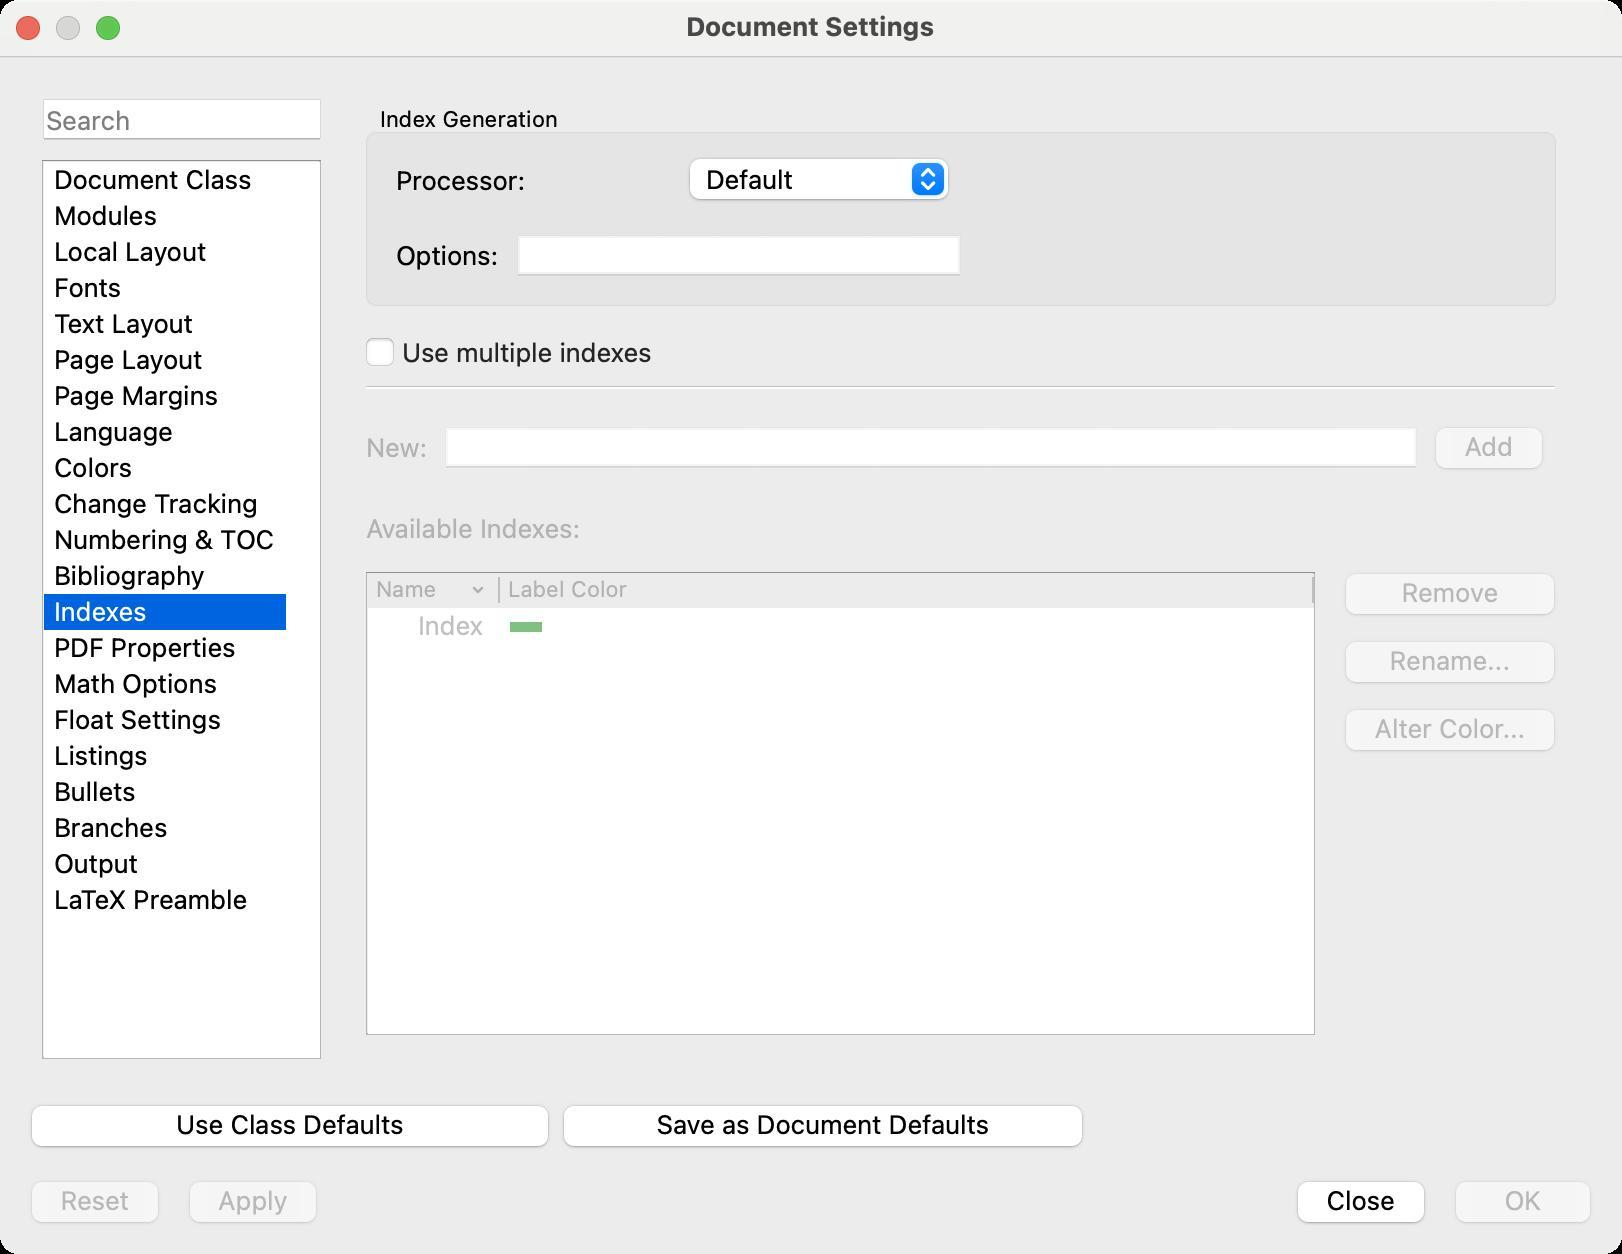
Accessibility tree:
{"name": "Document_Settings", "role": "AXWindow", "description": null, "role_description": "діалогове вікно", "value": null, "position": "270.00;142.00", "size": "811;627", "children": [{"name": "", "role": "AXGroup", "description": "", "role_description": "група", "value": null, "position": "9.00;586.00", "size": "793;32", "children": [{"name": "OK", "role": "AXButton", "description": "", "role_description": "кнопка", "value": null, "position": "721.00;586.00", "size": "81;32", "children": []}, {"name": "Close", "role": "AXButton", "description": "", "role_description": "кнопка", "value": null, "position": "642.00;586.00", "size": "77;32", "children": []}, {"name": "Apply", "role": "AXButton", "description": "", "role_description": "кнопка", "value": null, "position": "88.00;586.00", "size": "77;32", "children": []}, {"name": "Reset", "role": "AXButton", "description": "", "role_description": "кнопка", "value": null, "position": "9.00;586.00", "size": "77;32", "children": []}]}, {"name": "Use_Class_Defaults", "role": "AXButton", "description": "Reset to the default settings for the document class", "role_description": "кнопка", "value": null, "position": "9.00;548.00", "size": "272;32", "children": []}, {"name": "Save_as_Document_Defaults", "role": "AXButton", "description": "Save settings as defaults for new documents", "role_description": "кнопка", "value": null, "position": "275.00;548.00", "size": "273;32", "children": []}, {"name": "", "role": "AXTextField", "description": "Search", "role_description": "текстове поле", "value": "", "position": "21.00;49.00", "size": "140;21", "children": []}, {"name": "", "role": "AXGroup", "description": "", "role_description": "група", "value": null, "position": "21.00;80.00", "size": "140;450", "children": [{"name": "Document_Class", "role": "AXGroup", "description": "", "role_description": "група", "value": null, "position": "22.00;81.00", "size": "121;18", "children": []}, {"name": "Modules", "role": "AXGroup", "description": "", "role_description": "група", "value": null, "position": "22.00;99.00", "size": "121;18", "children": []}, {"name": "Local_Layout", "role": "AXGroup", "description": "", "role_description": "група", "value": null, "position": "22.00;117.00", "size": "121;18", "children": []}, {"name": "Fonts", "role": "AXGroup", "description": "", "role_description": "група", "value": null, "position": "22.00;135.00", "size": "121;18", "children": []}, {"name": "Text_Layout", "role": "AXGroup", "description": "", "role_description": "група", "value": null, "position": "22.00;153.00", "size": "121;18", "children": []}, {"name": "Page_Layout", "role": "AXGroup", "description": "", "role_description": "група", "value": null, "position": "22.00;171.00", "size": "121;18", "children": []}, {"name": "Page_Margins", "role": "AXGroup", "description": "", "role_description": "група", "value": null, "position": "22.00;189.00", "size": "121;18", "children": []}, {"name": "Language", "role": "AXGroup", "description": "", "role_description": "група", "value": null, "position": "22.00;207.00", "size": "121;18", "children": []}, {"name": "Colors", "role": "AXGroup", "description": "", "role_description": "група", "value": null, "position": "22.00;225.00", "size": "121;18", "children": []}, {"name": "Change_Tracking", "role": "AXGroup", "description": "", "role_description": "група", "value": null, "position": "22.00;243.00", "size": "121;18", "children": []}, {"name": "Numbering_&_TOC", "role": "AXGroup", "description": "", "role_description": "група", "value": null, "position": "22.00;261.00", "size": "121;18", "children": []}, {"name": "Bibliography", "role": "AXGroup", "description": "", "role_description": "група", "value": null, "position": "22.00;279.00", "size": "121;18", "children": []}, {"name": "Indexes", "role": "AXGroup", "description": "", "role_description": "група", "value": null, "position": "22.00;297.00", "size": "121;18", "children": []}, {"name": "PDF_Properties", "role": "AXGroup", "description": "", "role_description": "група", "value": null, "position": "22.00;315.00", "size": "121;18", "children": []}, {"name": "Math_Options", "role": "AXGroup", "description": "", "role_description": "група", "value": null, "position": "22.00;333.00", "size": "121;18", "children": []}, {"name": "Float_Settings", "role": "AXGroup", "description": "", "role_description": "група", "value": null, "position": "22.00;351.00", "size": "121;18", "children": []}, {"name": "Listings", "role": "AXGroup", "description": "", "role_description": "група", "value": null, "position": "22.00;369.00", "size": "121;18", "children": []}, {"name": "Bullets", "role": "AXGroup", "description": "", "role_description": "група", "value": null, "position": "22.00;387.00", "size": "121;18", "children": []}, {"name": "Branches", "role": "AXGroup", "description": "", "role_description": "група", "value": null, "position": "22.00;405.00", "size": "121;18", "children": []}, {"name": "Output", "role": "AXGroup", "description": "", "role_description": "група", "value": null, "position": "22.00;423.00", "size": "121;18", "children": []}, {"name": "LaTeX_Preamble", "role": "AXGroup", "description": "", "role_description": "група", "value": null, "position": "22.00;441.00", "size": "121;18", "children": []}]}, {"name": "", "role": "AXGroup", "description": "", "role_description": "група", "value": null, "position": "171.00;49.00", "size": "619;481", "children": [{"name": "Index_Generation", "role": "AXGroup", "description": "Here you can define an alternative index processor and specify its options.", "role_description": "група", "value": null, "position": "183.00;49.00", "size": "595;105", "children": [{"name": null, "role": "AXStaticText", "description": "", "role_description": "текст", "value": "Processor:", "position": "198.00;77.00", "size": "136;26", "children": []}, {"name": "Default", "role": "AXComboBox", "description": "Select a processor", "role_description": "контейнер вибору", "value": null, "position": "339.00;75.00", "size": "142;32", "children": [{"name": "", "role": "AXList", "description": "", "role_description": "список", "value": null, "position": "-270.00;-142.00", "size": "0;0", "children": [{"name": "Default", "role": "AXStaticText", "description": "", "role_description": "текст", "value": null, "position": "-270.00;-142.00", "size": "686;18", "children": []}]}]}, {"name": null, "role": "AXStaticText", "description": "", "role_description": "текст", "value": "Options:", "position": "198.00;117.00", "size": "52;21", "children": []}, {"name": "Options:", "role": "AXTextField", "description": "Define program options of the selected processor.", "role_description": "текстове поле", "value": "", "position": "258.00;117.00", "size": "223;21", "children": []}]}, {"name": "Use_multiple_indexes", "role": "AXCheckBox", "description": "Check if you need multiple indexes (e.g., an Index of Names)", "role_description": "галочка", "value": 0, "position": "181.00;166.00", "size": "148;20", "children": []}, {"name": null, "role": "AXStaticText", "description": "", "role_description": "текст", "value": "New:", "position": "183.00;213.00", "size": "31;21", "children": []}, {"name": "New:", "role": "AXTextField", "description": "Enter the name of the desired index (e.g. \"Index of Names\") and hit \"Add\"", "role_description": "текстове поле", "value": "", "position": "222.00;213.00", "size": "487;21", "children": []}, {"name": "Add", "role": "AXButton", "description": "Add a new index to the list", "role_description": "кнопка", "value": null, "position": "711.00;209.00", "size": "67;32", "children": []}, {"name": null, "role": "AXStaticText", "description": "", "role_description": "текст", "value": "Available Indexes:", "position": "183.00;256.00", "size": "475;16", "children": []}, {"name": "", "role": "AXGroup", "description": "", "role_description": "група", "value": null, "position": "183.00;286.00", "size": "475;232", "children": [{"name": "Name", "role": "AXColumn", "description": "", "role_description": "стовпчик", "value": null, "position": "184.00;287.00", "size": "66;17", "children": []}, {"name": "Label_Color", "role": "AXColumn", "description": "", "role_description": "стовпчик", "value": null, "position": "250.00;287.00", "size": "407;17", "children": []}, {"name": "Index", "role": "AXGroup", "description": "", "role_description": "група", "value": null, "position": "204.00;304.00", "size": "46;18", "children": []}, {"name": "", "role": "AXGroup", "description": "", "role_description": "група", "value": null, "position": "250.00;304.00", "size": "407;18", "children": []}]}, {"name": "Remove", "role": "AXButton", "description": "Remove the selected index", "role_description": "кнопка", "value": null, "position": "666.00;282.00", "size": "118;32", "children": []}, {"name": "Rename...", "role": "AXButton", "description": "Rename the selected index", "role_description": "кнопка", "value": null, "position": "666.00;316.00", "size": "118;32", "children": []}, {"name": "Alter_Color...", "role": "AXButton", "description": "Define or change button color", "role_description": "кнопка", "value": null, "position": "666.00;350.00", "size": "118;32", "children": []}]}, {"name": "", "role": "AXGrowArea", "description": "", "role_description": "область розширення", "value": null, "position": "811.00;605.00", "size": "0;22", "children": []}, {"name": null, "role": "AXButton", "description": null, "role_description": "кнопка закривання", "value": null, "position": "7.00;6.00", "size": "14;16", "children": []}, {"name": null, "role": "AXButton", "description": null, "role_description": "кнопка оптимізації", "value": null, "position": "47.00;6.00", "size": "14;16", "children": [{"name": null, "role": "AXGroup", "description": null, "role_description": "група", "value": null, "position": "47.00;6.00", "size": "14;16", "children": [{"name": null, "role": "AXGroup", "description": null, "role_description": "група", "value": null, "position": "47.00;6.00", "size": "14;16", "children": []}]}]}, {"name": null, "role": "AXButton", "description": null, "role_description": "кнопка згортання", "value": null, "position": "27.00;6.00", "size": "14;16", "children": []}, {"name": null, "role": "AXStaticText", "description": null, "role_description": "текст", "value": "Document Settings", "position": "341.00;5.00", "size": "129;16", "children": []}]}